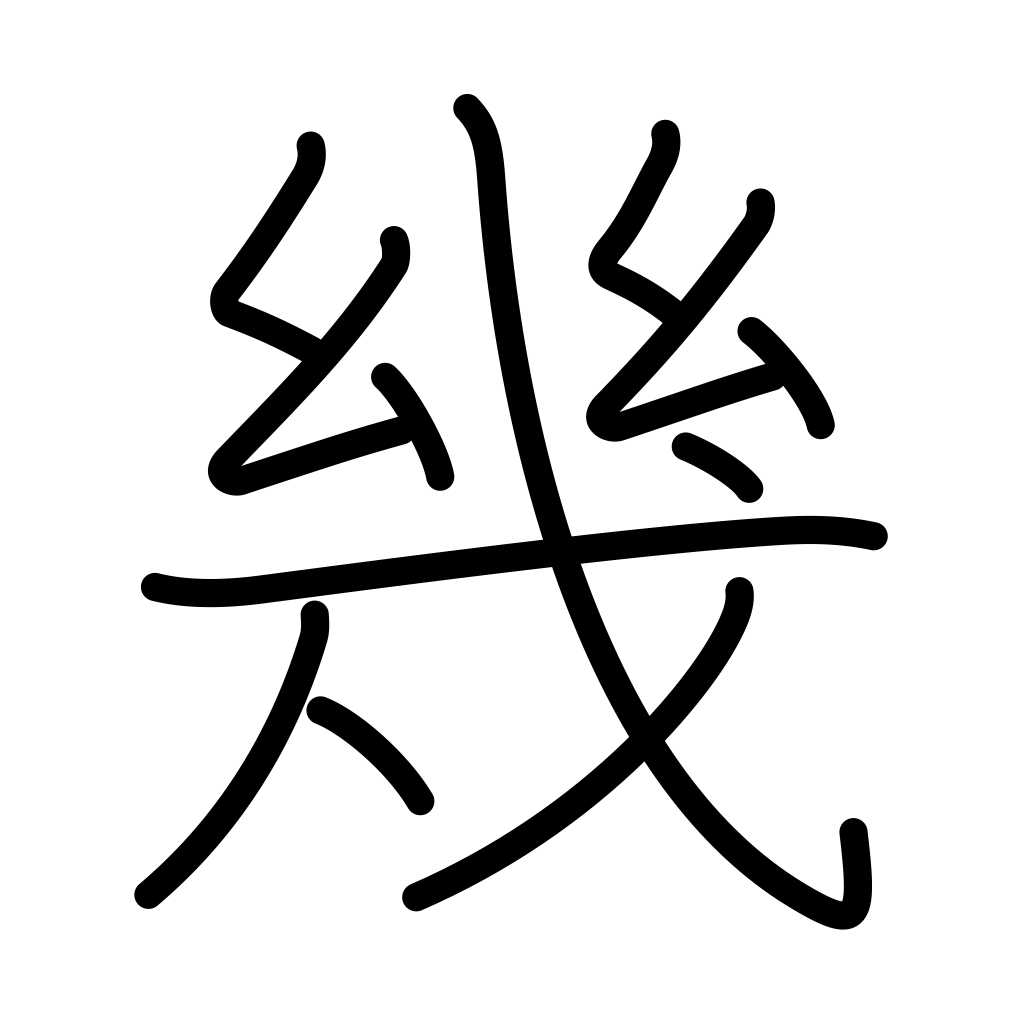
Meaning: how many, how much, how far, how long, some, several